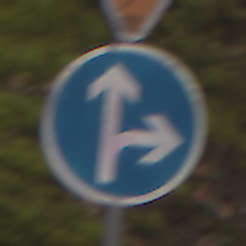
Verkehrszeichen: VorgeschriebeneFahrtrichtungGeradeausOderRechts
Zusatzzeichen oben: VorfahrtGewaehren
Umgebung: Outdoor, Nature
Tageszeit: Midday
Wetter: Overcast
Licht: Natural
Jahreszeit: Autumn
Kontrast: LowContrast